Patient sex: F
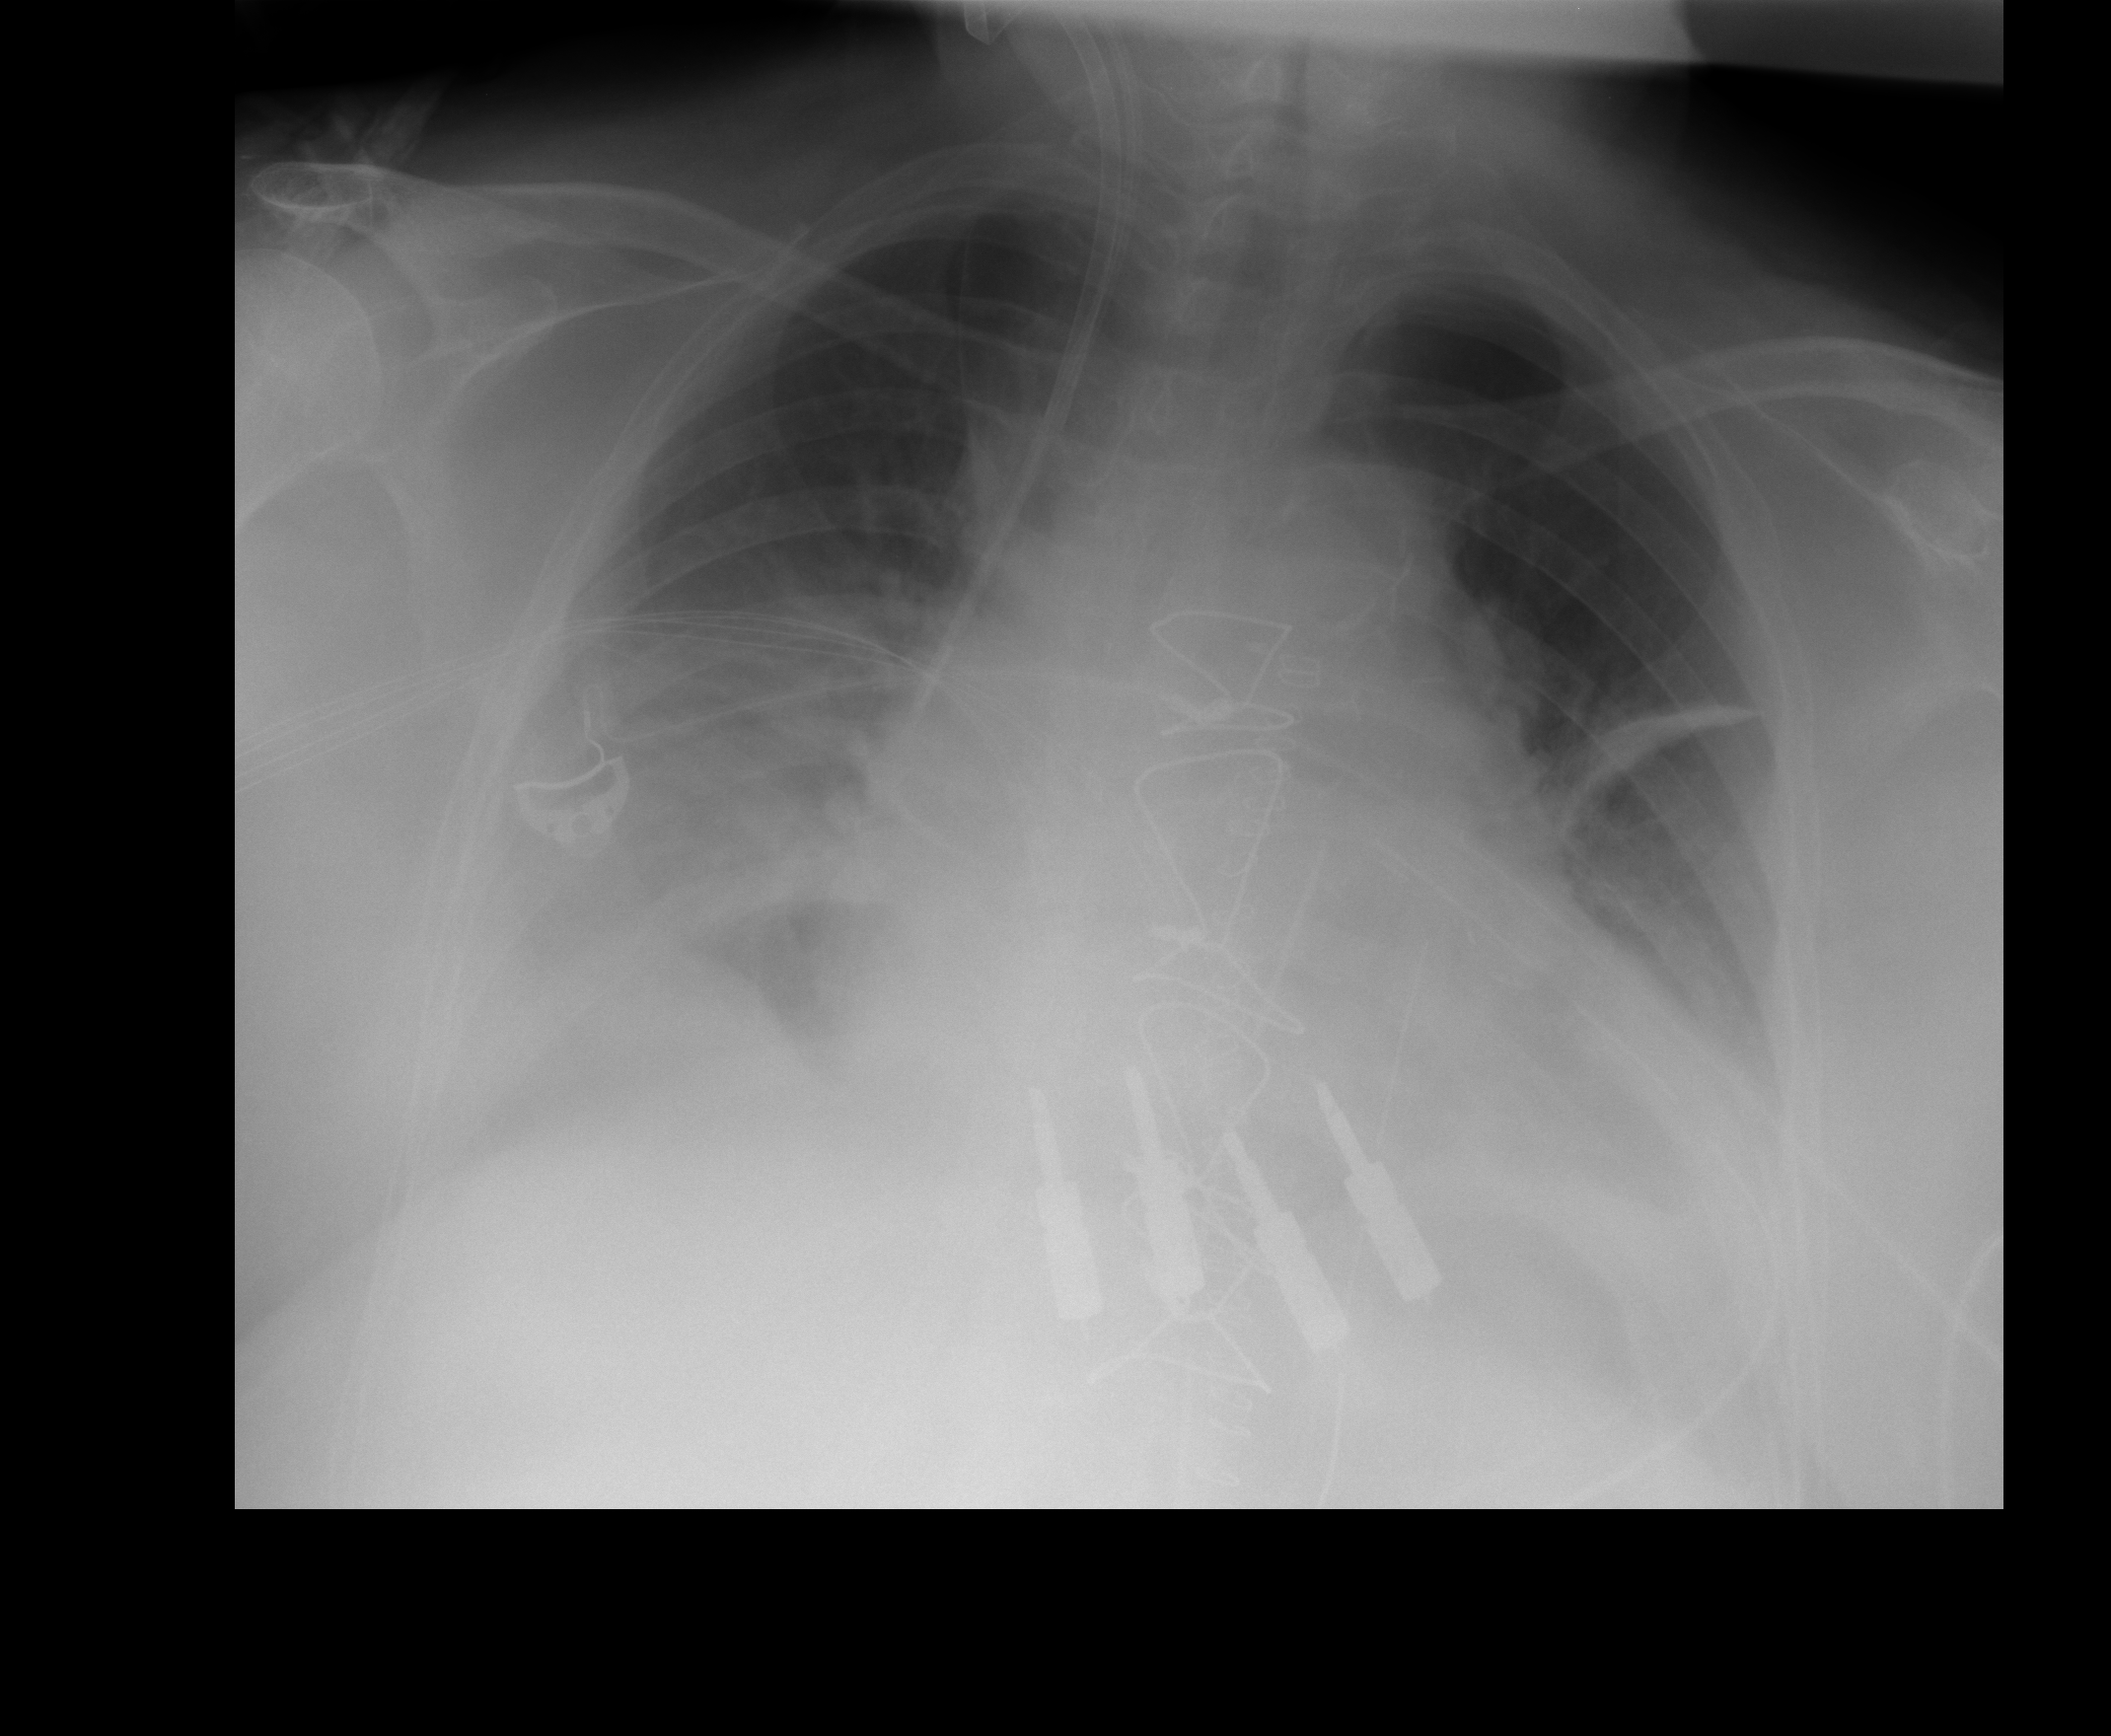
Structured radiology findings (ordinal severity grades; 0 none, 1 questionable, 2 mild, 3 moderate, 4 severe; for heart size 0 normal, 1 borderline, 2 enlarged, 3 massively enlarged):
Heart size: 0
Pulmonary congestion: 1
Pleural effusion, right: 2
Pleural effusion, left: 2
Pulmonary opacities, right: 0
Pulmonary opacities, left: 0
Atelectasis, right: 2
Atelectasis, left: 2